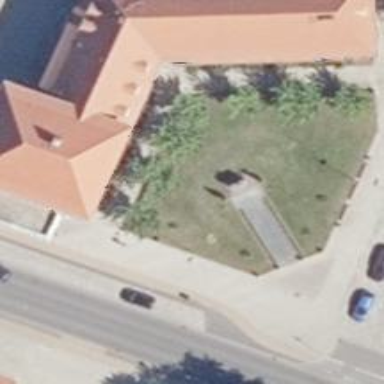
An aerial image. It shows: Historic memorial in the form of stele.